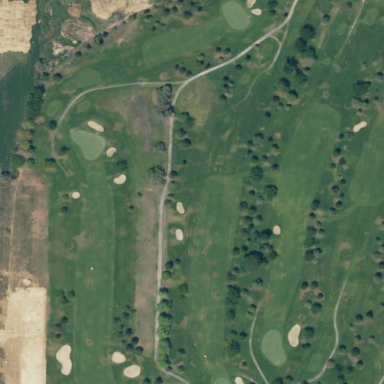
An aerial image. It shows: Well-maintained grass golf fairway that is regularly mowed.